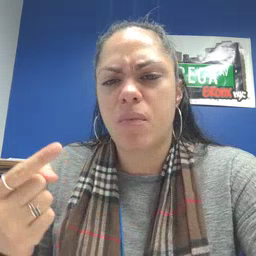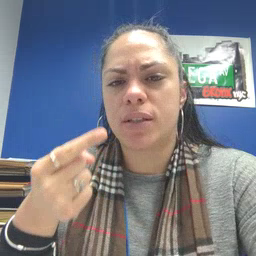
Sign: owie